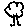
Label: tree